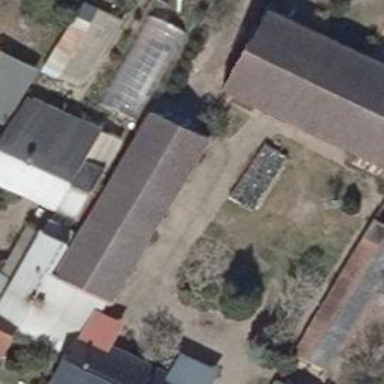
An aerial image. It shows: Cowshed building.